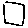
Label: square